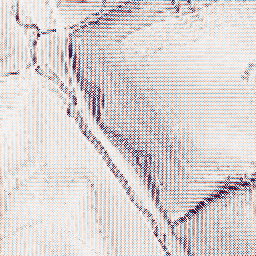
Category: wavelet
Decomposition family: wavelet_biorthogonal
Decomposition parameters: wavelet: bior1.3
level: 1
Upsampling method: fft_zeropad
Upsampling parameters: scale: 2
Upsampling scale: 2